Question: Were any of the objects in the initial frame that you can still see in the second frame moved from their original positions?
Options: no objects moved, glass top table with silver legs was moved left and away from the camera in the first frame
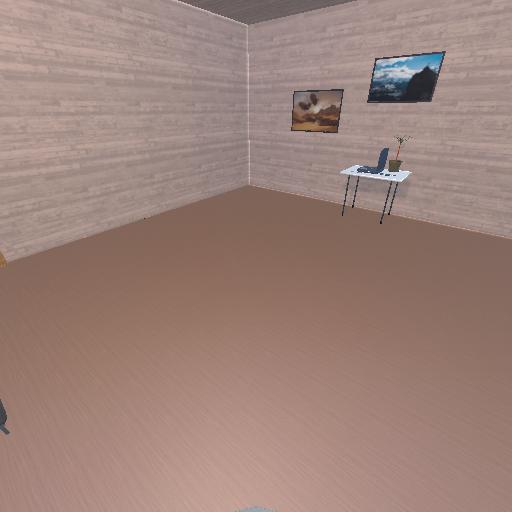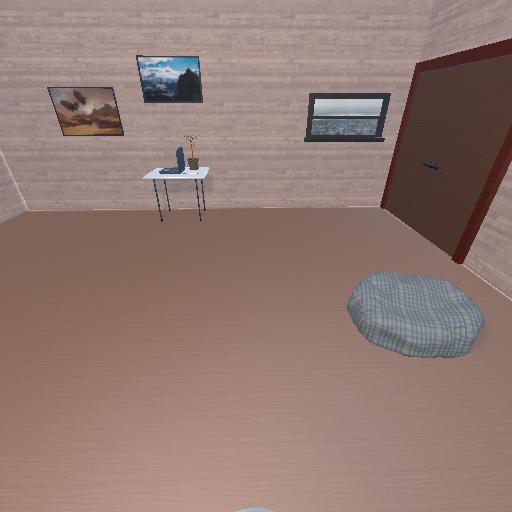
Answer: no objects moved